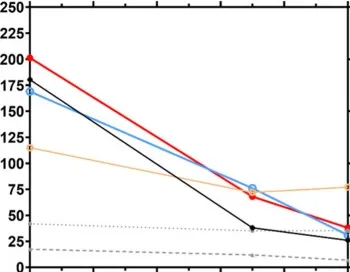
Monitoring of clinical parameters related to liver functions of the 3 cases. Patient 1.
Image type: chart (chart)